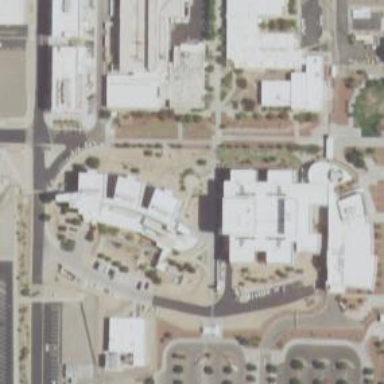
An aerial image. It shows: Government office building.